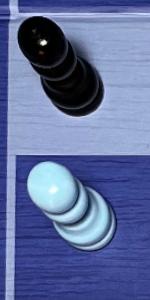
Label: Pawn_White